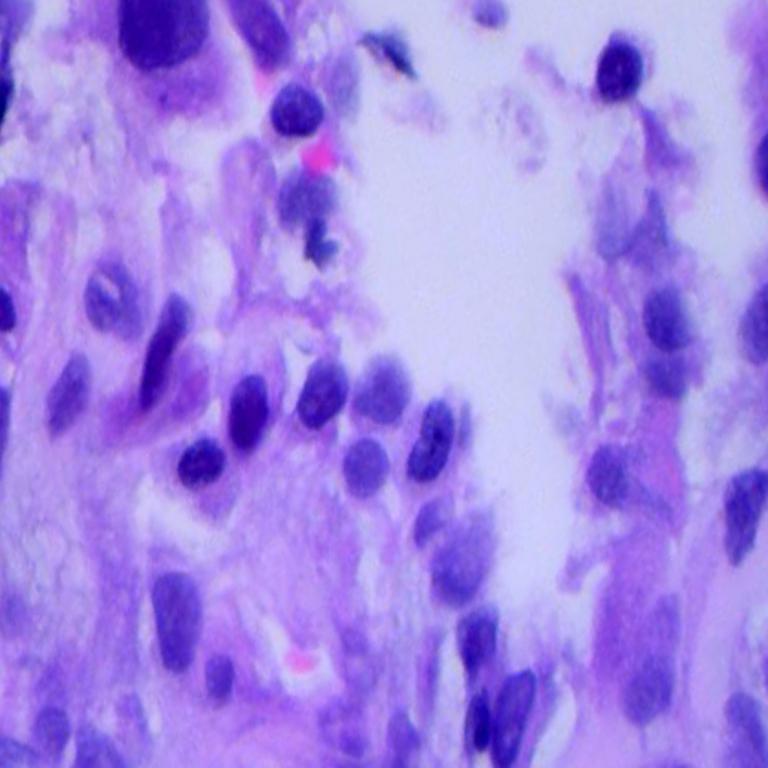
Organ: lung
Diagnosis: adenocarcinomas